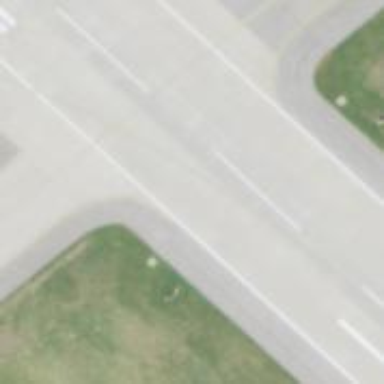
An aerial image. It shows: Image of taxiway at airport.